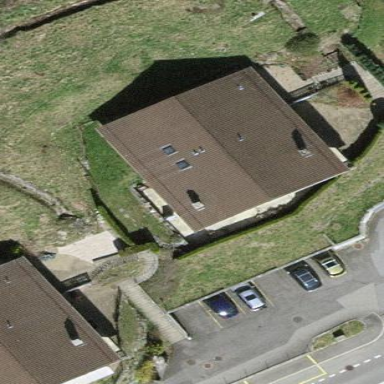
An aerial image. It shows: Simple and straightforward house.